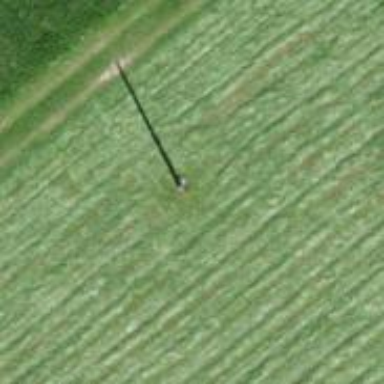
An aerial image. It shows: Power pole.